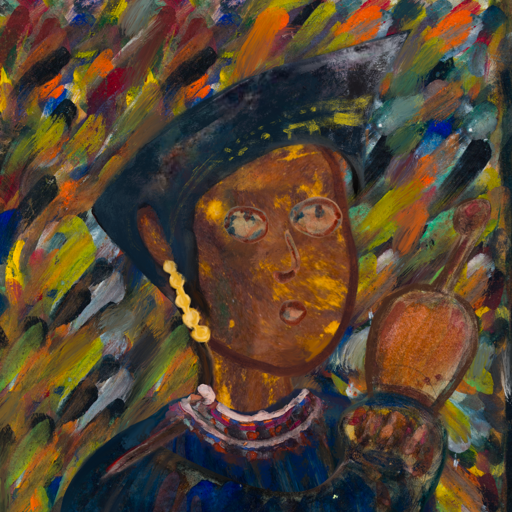
Background: An_Impression, Head And Neck Side: Comrade, Face Side: Orphan, Bust: Pipe, Hair Side: Blank, Head Accessory: Irani, Second Necklace: Blank, Necklace: Hypocrite_1, Baby: Blank